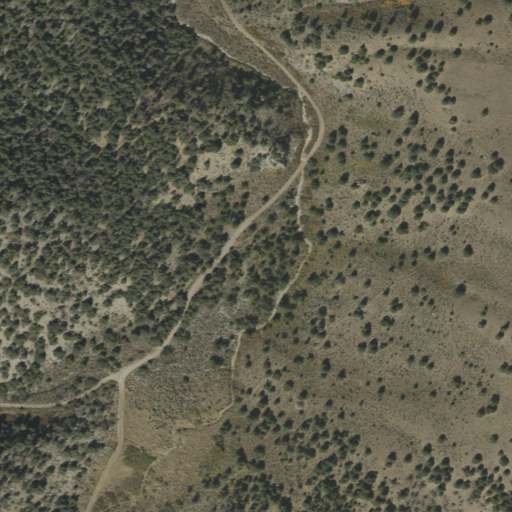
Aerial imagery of valley in Utah named Studhorse Canyon containing evergreen forest, shrub, and mixed forest